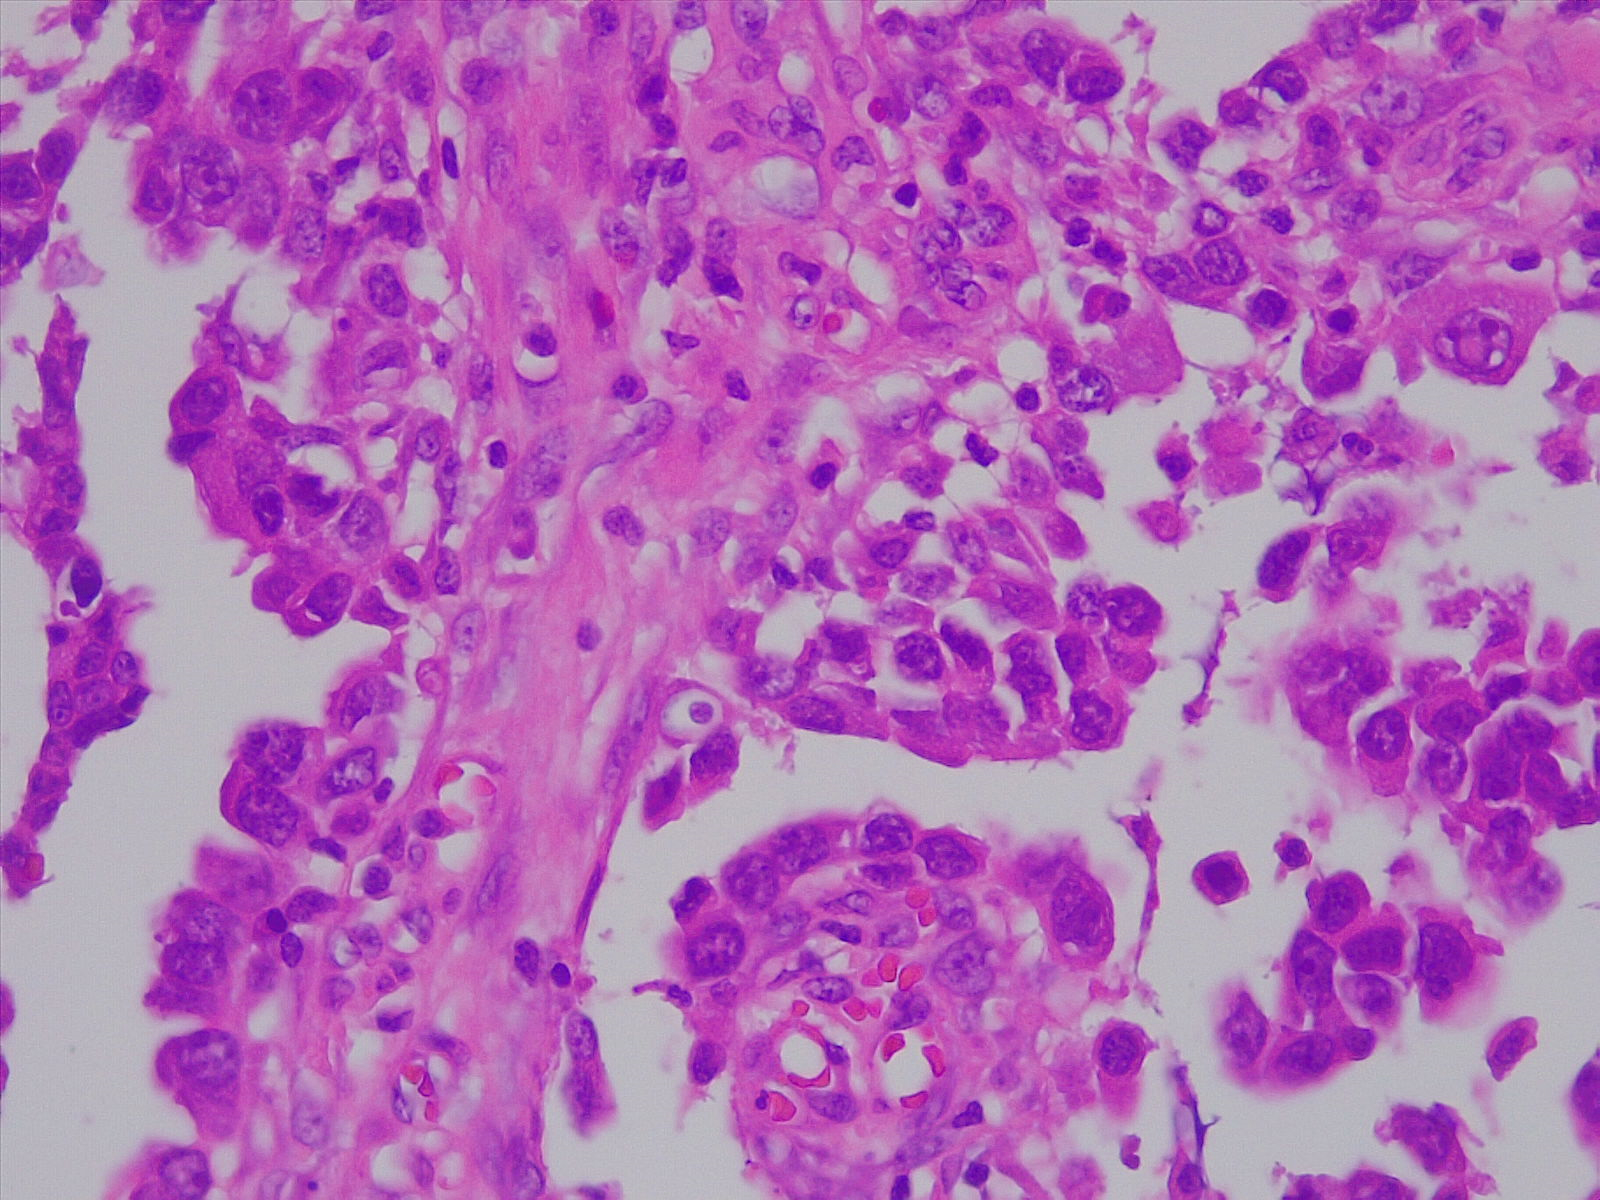
Label: lung adenocarcinoma, well differentiated